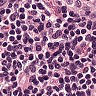
Metastatic tissue present: no